Question: I'm setting cell padding on a HTML table using : 'cellpadding: 10'
A padding style is being inherited which causes the cellpadding to not be set :

So if I deselect the padding checkbox above (in Chrome) the cellpadding is applied correctly. How can I prevent the "padding: 0" style being set on my table. I've tried using !important on the cellspacing but this does not seem to have any effect.
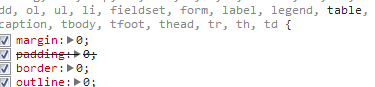
Answer: I'd avoid using the cellpadding attribute and use CSS to control your presentation.
It looks as though you're using a css reset to zero out browser default values so you simple need to re-define them where needed:
'''
th, td {
padding: 10px;
}
'''